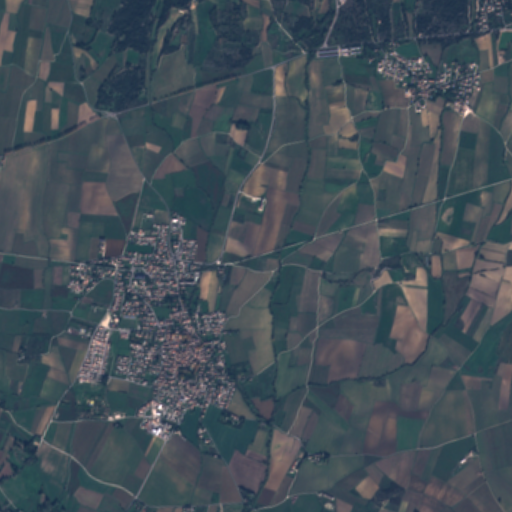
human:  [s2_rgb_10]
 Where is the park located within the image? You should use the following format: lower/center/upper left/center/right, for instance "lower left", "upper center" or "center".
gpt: The park is located in the lower left of the image.
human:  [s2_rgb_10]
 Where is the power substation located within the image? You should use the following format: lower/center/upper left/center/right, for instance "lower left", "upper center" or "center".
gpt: The power substation is located in the lower left of the image.
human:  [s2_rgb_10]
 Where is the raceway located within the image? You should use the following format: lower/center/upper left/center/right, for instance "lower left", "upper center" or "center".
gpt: The raceway is located in the lower left of the image.
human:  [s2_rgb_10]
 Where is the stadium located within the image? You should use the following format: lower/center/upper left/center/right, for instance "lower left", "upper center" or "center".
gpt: The stadium is located in the center left of the image.
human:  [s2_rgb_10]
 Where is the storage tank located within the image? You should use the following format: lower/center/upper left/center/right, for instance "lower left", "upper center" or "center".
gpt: The storage tank is located in the center left of the image.
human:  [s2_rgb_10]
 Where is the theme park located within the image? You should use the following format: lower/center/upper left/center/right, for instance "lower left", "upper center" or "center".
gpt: The theme park is located in the lower left of the image.
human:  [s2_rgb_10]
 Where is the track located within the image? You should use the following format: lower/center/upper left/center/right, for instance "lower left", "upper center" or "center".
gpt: The track is located in the lower left of the image.
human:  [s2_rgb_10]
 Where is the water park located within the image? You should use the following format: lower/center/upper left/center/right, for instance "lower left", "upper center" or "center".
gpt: The water park is located in the lower left of the image.
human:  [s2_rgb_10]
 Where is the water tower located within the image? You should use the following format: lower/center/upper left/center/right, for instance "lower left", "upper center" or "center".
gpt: The water tower is located in the lower left of the image.
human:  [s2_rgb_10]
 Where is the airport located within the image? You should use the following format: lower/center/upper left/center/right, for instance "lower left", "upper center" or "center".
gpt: There is no airport in the image.